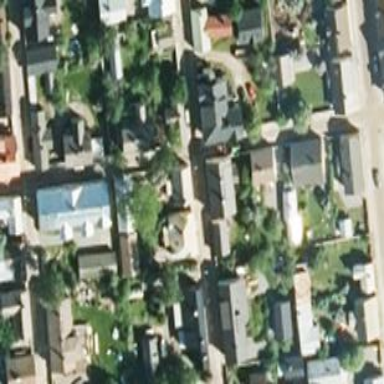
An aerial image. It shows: Living street.